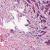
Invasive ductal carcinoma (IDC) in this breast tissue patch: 1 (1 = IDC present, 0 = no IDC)